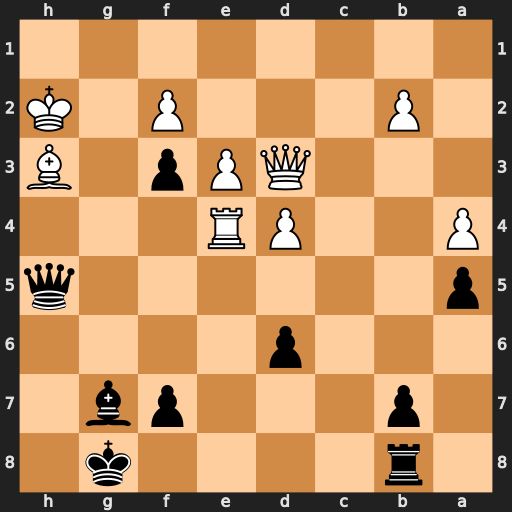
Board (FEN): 1r4k1/1p3pb1/3p4/p6q/P2PR3/3QPp1B/1P3P1K/8
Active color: b
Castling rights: -
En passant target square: -
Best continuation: Qh7 Kg3 Qg6+ Kxf3 d5